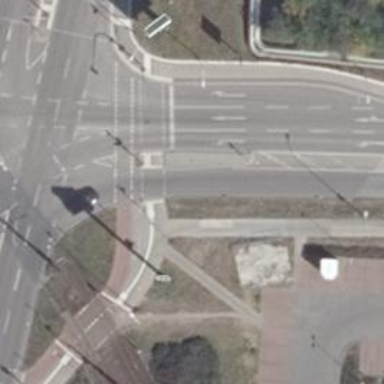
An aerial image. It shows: Road with traffic signals for signaling.